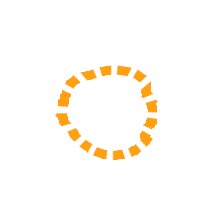
Shape: circle